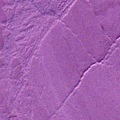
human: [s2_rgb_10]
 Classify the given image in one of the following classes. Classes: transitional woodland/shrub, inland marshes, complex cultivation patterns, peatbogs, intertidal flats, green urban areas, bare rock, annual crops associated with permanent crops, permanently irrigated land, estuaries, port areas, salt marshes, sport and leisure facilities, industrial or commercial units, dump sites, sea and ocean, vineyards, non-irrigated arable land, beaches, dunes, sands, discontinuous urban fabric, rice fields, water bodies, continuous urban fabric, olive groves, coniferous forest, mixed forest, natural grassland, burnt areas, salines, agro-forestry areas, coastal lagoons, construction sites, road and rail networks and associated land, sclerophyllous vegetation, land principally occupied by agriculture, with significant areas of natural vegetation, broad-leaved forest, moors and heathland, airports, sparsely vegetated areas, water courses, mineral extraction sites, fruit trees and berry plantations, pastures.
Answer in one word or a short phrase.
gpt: sea and ocean